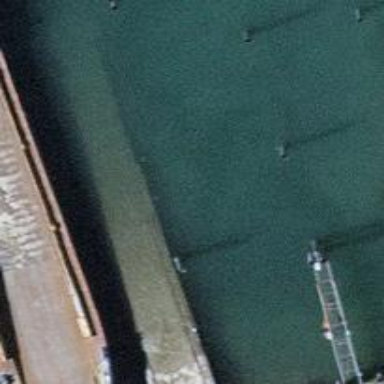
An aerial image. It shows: Slipway on leisure land.